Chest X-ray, AP view. Patient: 21 years old, sex M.
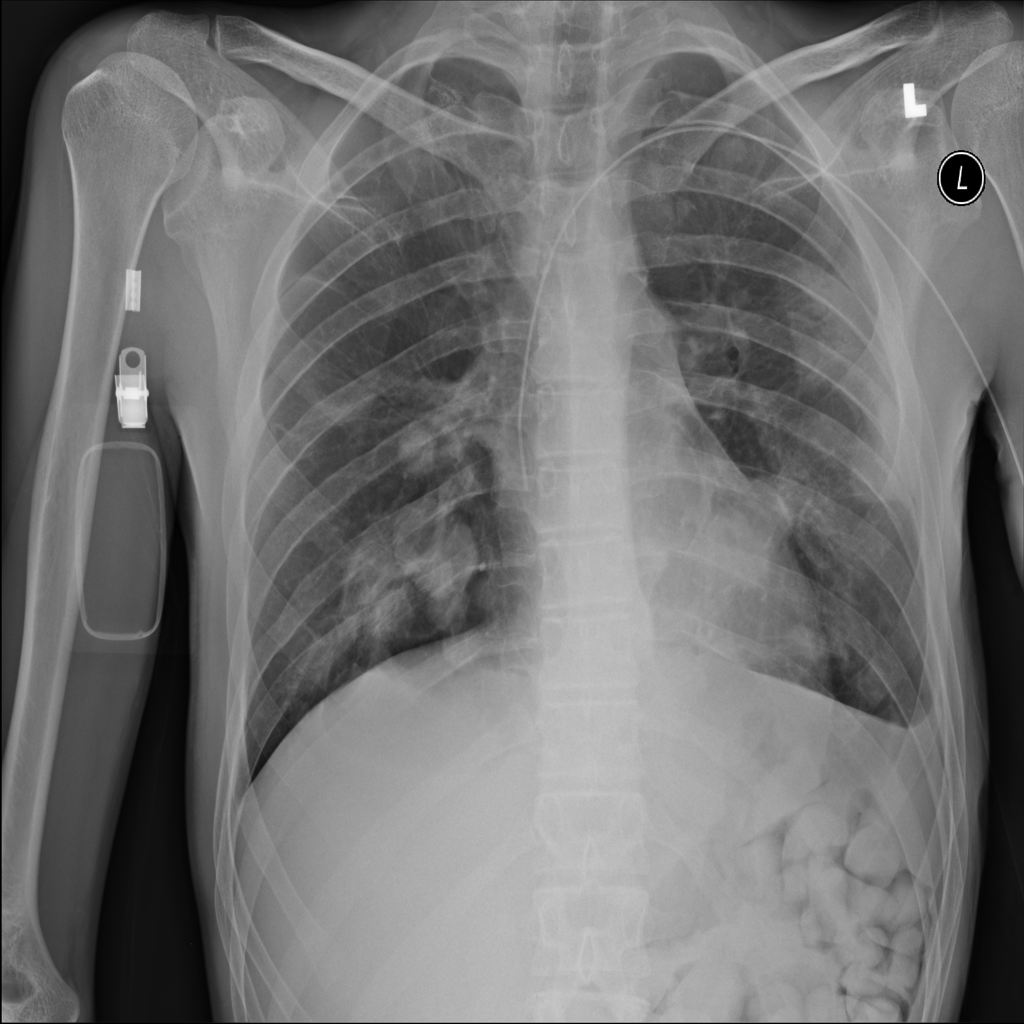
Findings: No Finding